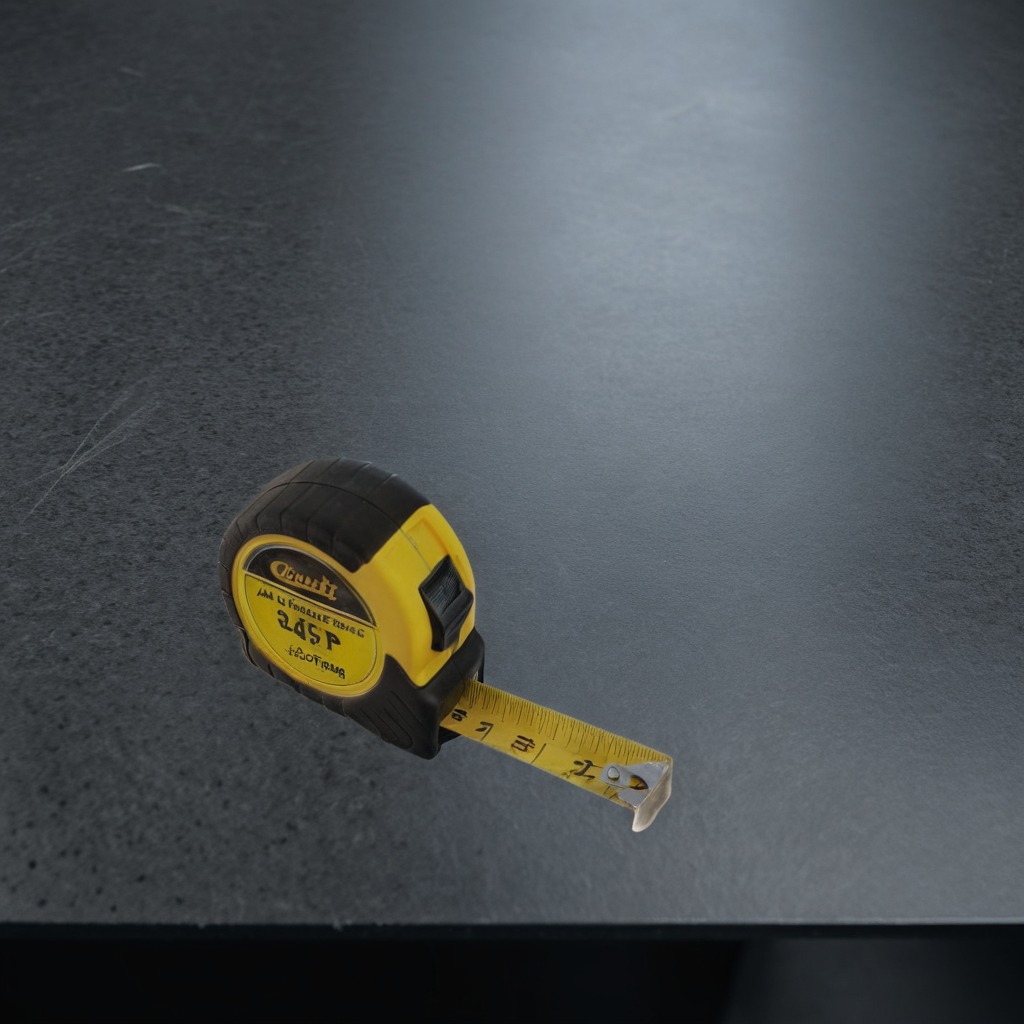
A measuring tape is lying on the clean granite table inside a workshop at night dim ambient light soft shadows worn but